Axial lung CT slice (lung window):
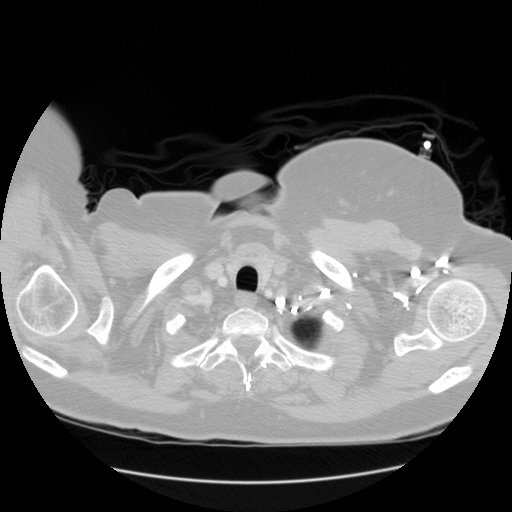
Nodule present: no